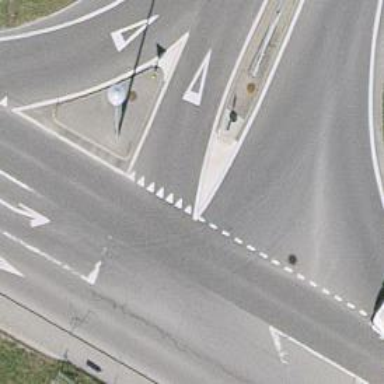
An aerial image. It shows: Road with "give way" sign.